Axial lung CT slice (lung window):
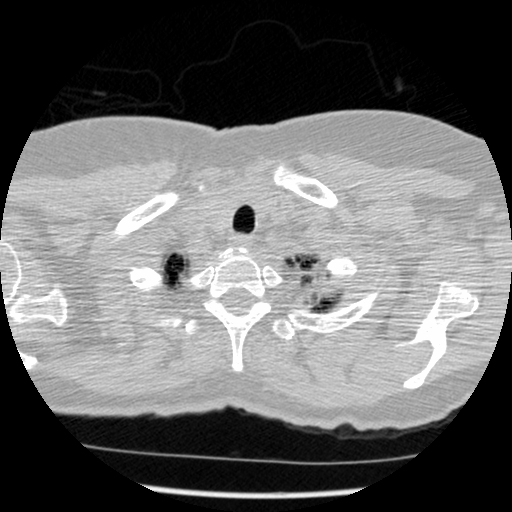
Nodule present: no